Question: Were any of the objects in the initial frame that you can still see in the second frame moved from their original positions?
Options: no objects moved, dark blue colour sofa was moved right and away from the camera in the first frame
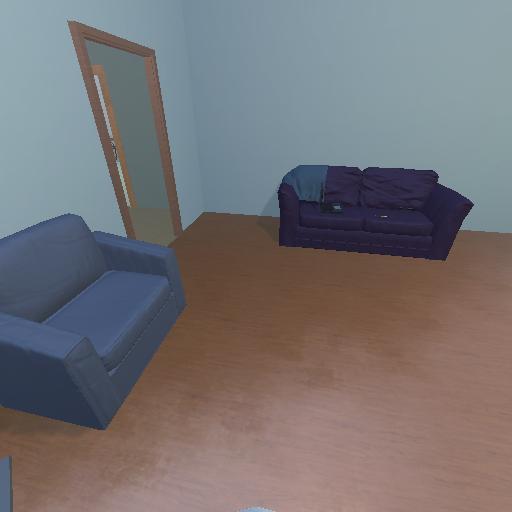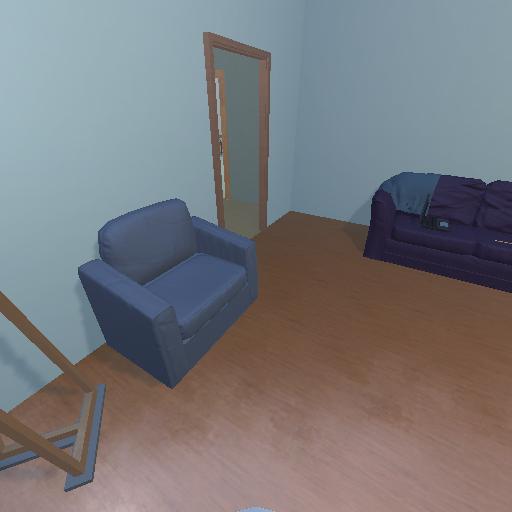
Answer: no objects moved